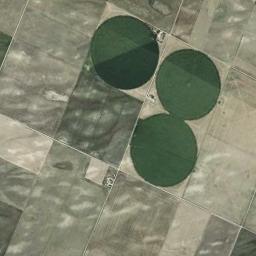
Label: circular_farmland